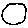
Label: circle